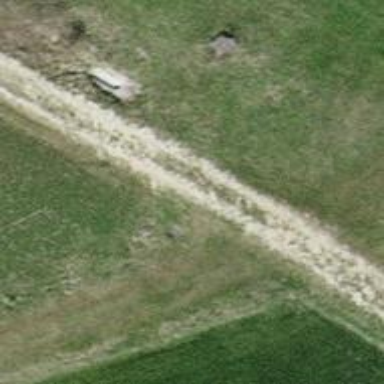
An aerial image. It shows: Grass track road with grade 5 tracktype.